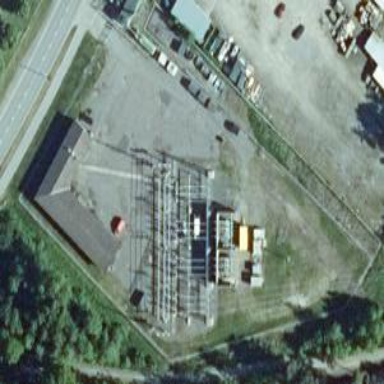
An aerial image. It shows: Distribution level power substation.